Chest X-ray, AP view. Patient: 69 years old, sex F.
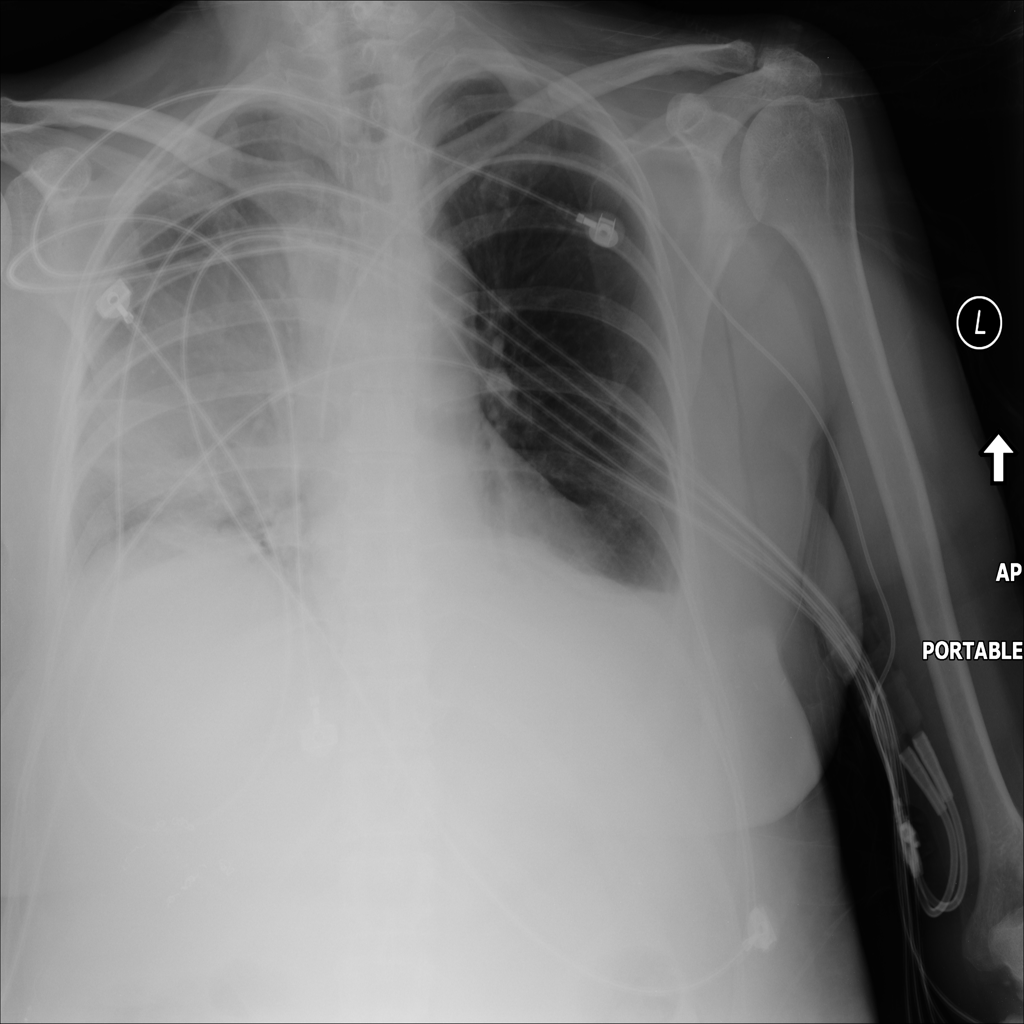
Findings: Atelectasis, Effusion, Infiltration